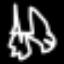
Label: frog